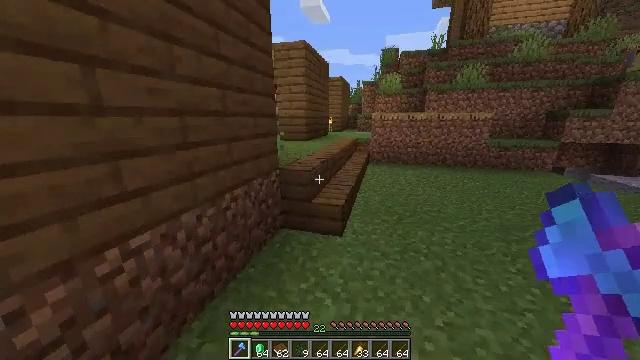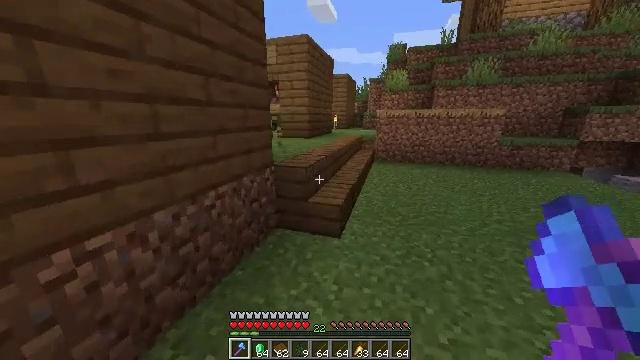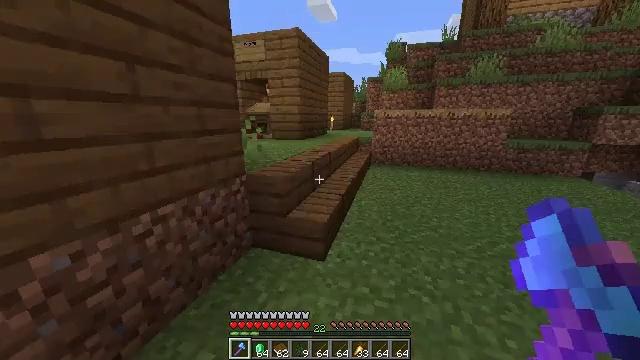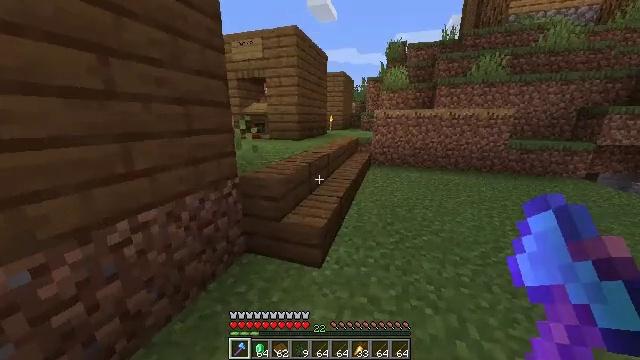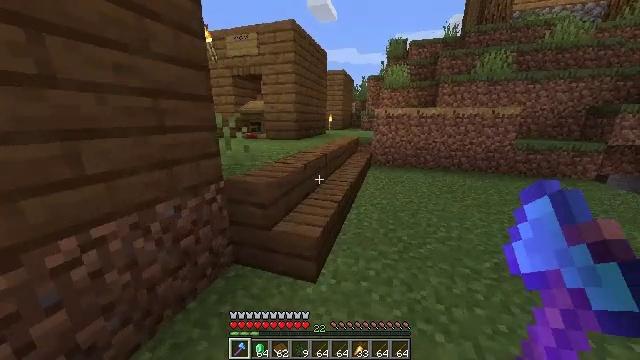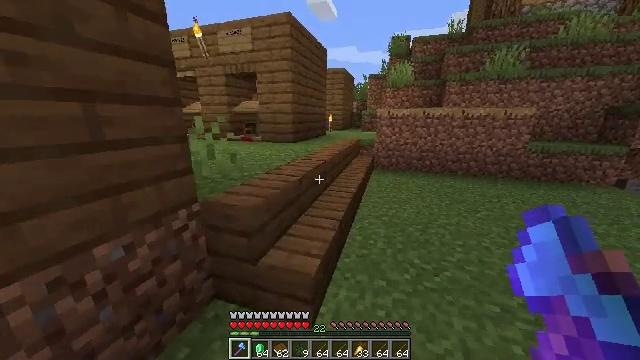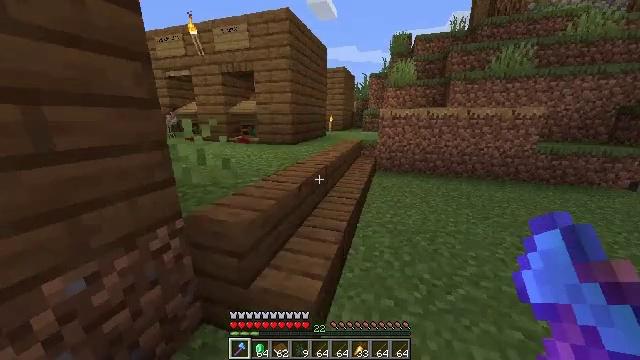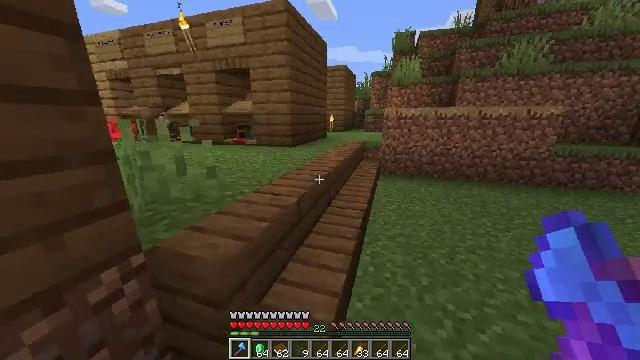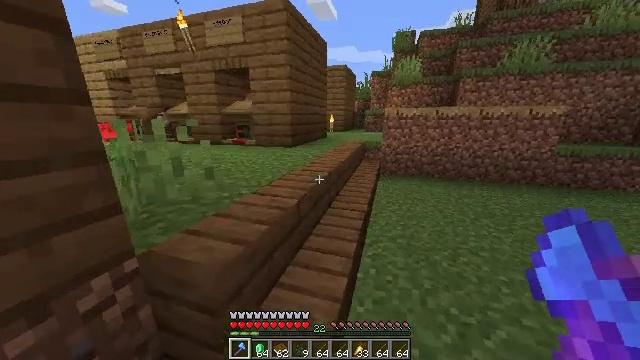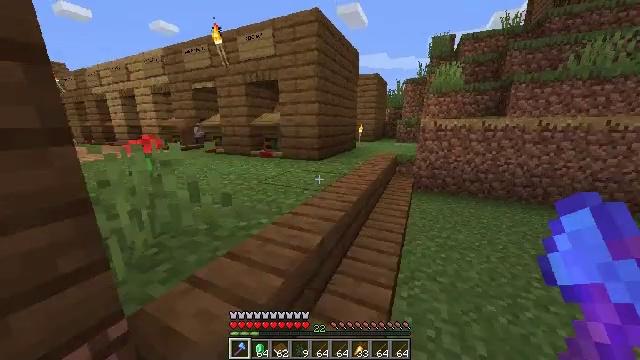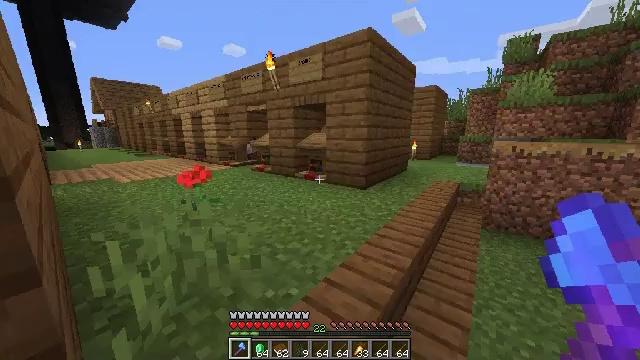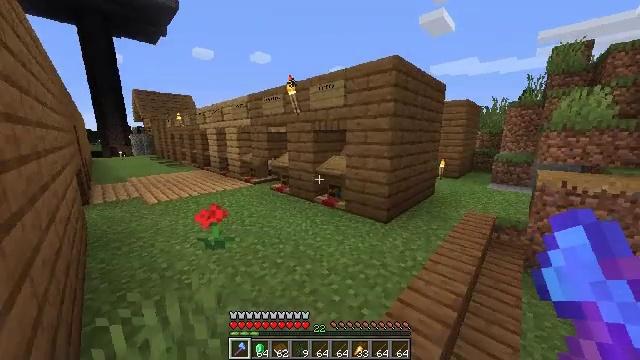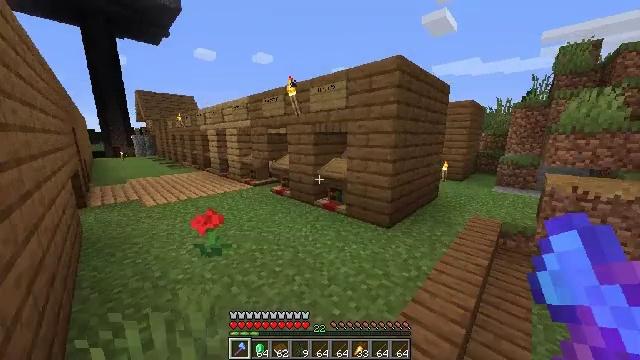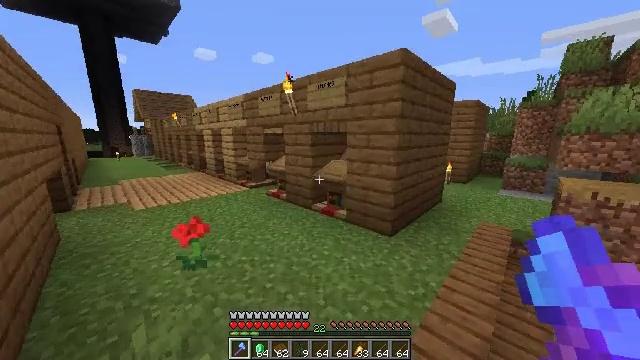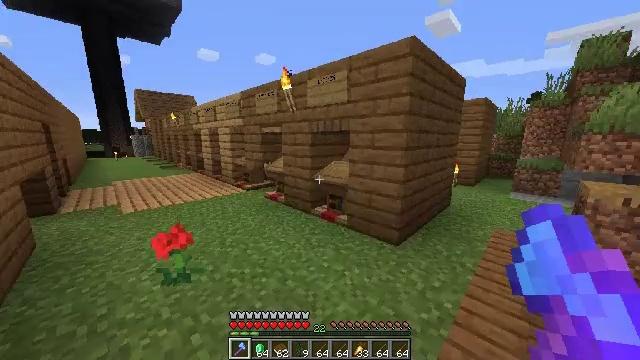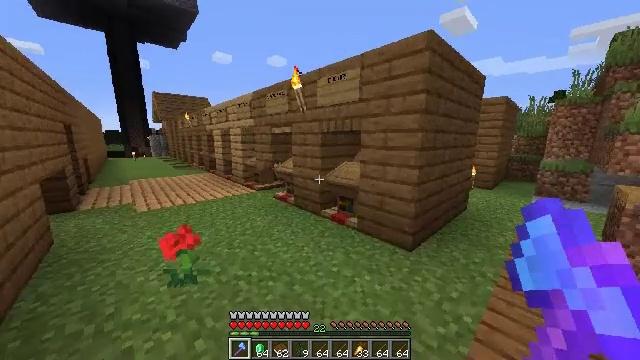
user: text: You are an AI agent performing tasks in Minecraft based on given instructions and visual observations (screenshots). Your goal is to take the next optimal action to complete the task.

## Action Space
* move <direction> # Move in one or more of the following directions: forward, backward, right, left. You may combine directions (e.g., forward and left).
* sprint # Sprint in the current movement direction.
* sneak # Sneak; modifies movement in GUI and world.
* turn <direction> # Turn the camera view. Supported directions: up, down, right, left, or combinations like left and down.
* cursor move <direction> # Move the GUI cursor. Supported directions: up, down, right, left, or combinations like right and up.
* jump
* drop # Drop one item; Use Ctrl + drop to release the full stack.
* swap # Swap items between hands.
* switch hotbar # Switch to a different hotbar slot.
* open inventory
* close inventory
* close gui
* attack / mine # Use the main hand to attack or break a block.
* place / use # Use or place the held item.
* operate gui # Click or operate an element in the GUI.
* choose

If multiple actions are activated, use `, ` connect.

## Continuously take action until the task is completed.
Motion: motion action
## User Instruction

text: Craft an enchanted book.
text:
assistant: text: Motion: move forward, sprint, turn left
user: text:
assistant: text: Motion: move forward, sprint
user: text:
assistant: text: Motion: move forward, sprint
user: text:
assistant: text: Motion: move forward, sprint
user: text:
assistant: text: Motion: move forward, sprint
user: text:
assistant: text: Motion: move forward, sprint
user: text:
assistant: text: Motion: move forward, sprint
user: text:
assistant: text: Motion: move forward, sprint
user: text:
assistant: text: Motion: move forward, sprint, turn left and up
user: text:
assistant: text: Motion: move forward, sprint, turn left and up
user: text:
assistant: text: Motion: move forward, sprint, turn left and up
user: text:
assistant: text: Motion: move forward, sprint
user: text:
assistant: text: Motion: move forward, sprint
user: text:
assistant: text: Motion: move forward, sprint
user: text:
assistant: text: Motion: move forward, sprint, turn left
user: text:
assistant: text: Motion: move forward and move left, sprint
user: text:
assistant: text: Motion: move forward and move left, sprint
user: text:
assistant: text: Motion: move forward and move left, sprint
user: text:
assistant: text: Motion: move forward and move left, sprint
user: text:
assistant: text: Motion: move forward and move left, sprint, turn up
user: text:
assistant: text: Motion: move forward and move left, sprint, turn right and up
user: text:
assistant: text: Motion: move forward and move left, sprint, turn right and up
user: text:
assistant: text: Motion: move forward and move left, sprint, turn right and up
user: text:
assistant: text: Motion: turn right
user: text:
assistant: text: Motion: no_op
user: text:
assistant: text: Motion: no_op
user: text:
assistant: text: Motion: no_op
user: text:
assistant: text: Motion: no_op
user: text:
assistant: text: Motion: no_op
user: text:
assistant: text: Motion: no_op